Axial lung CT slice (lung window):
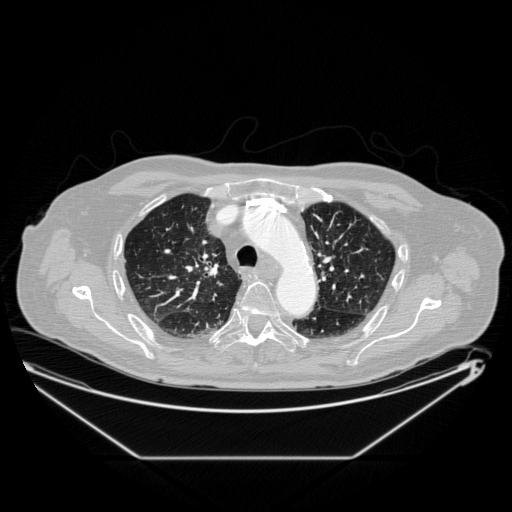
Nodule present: no